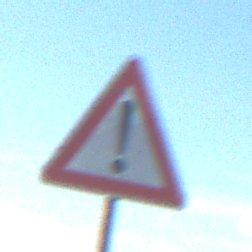
Verkehrszeichen: Gefahrenstelle
Umgebung: Outdoor, Nature
Tageszeit: MorningAfternoon
Wetter: Clear
Licht: Natural
Jahreszeit: Autumn
Kontrast: HighContrast